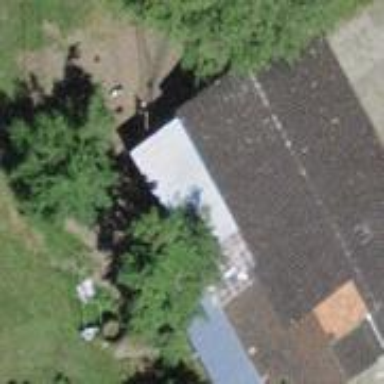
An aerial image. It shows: Rural barn.